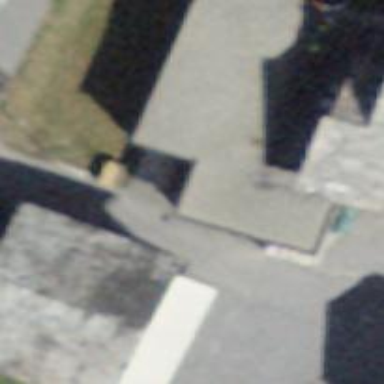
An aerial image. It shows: Hardware shop located inside house.